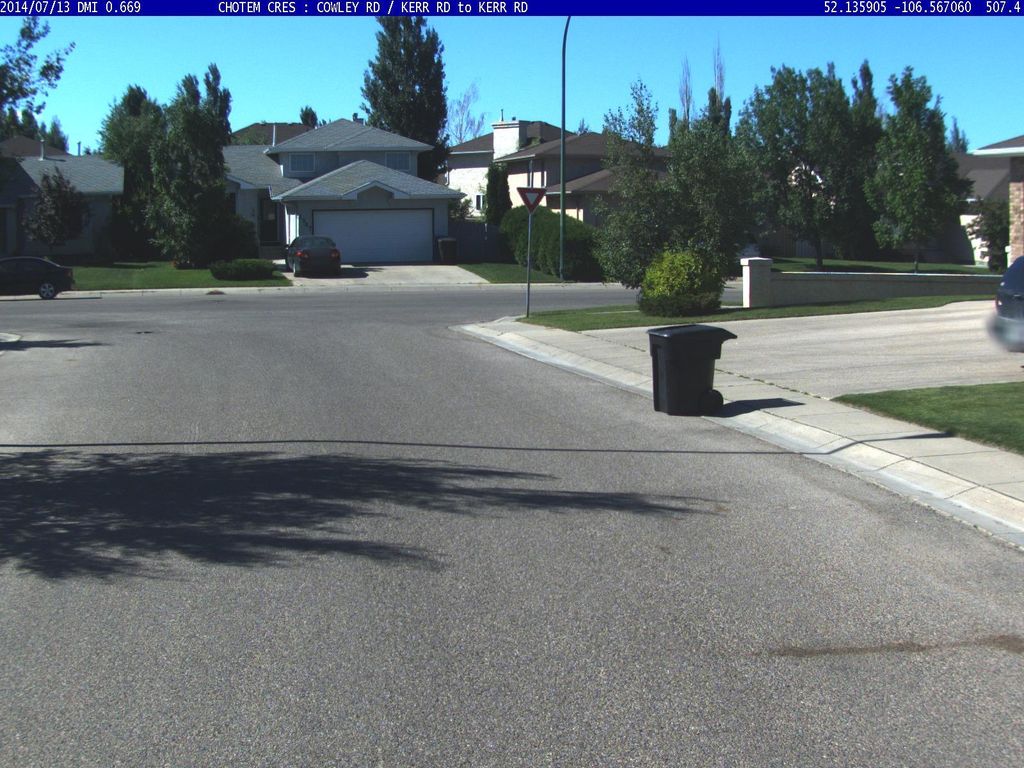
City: saskatoon